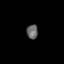
Tissue: skin
Cell type: Epithelial cells
Senescence score: 0.2808
Nuclear area (px): 158
Mean DAPI intensity: 102.373